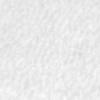
Label: no_change